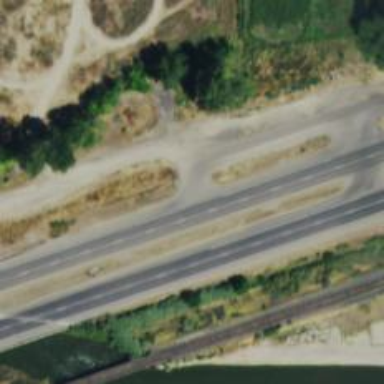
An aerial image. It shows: Stop road.